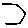
Label: hexagon